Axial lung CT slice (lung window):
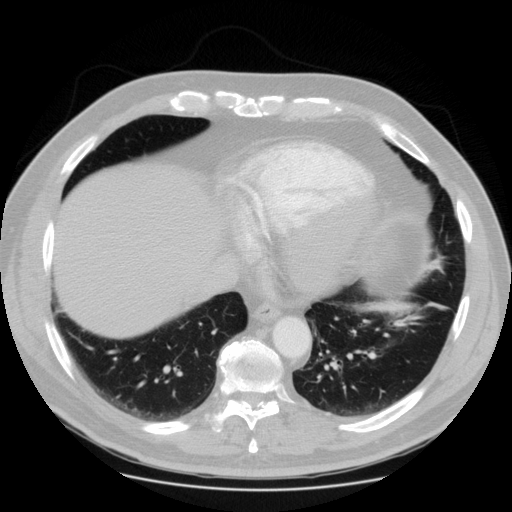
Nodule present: no